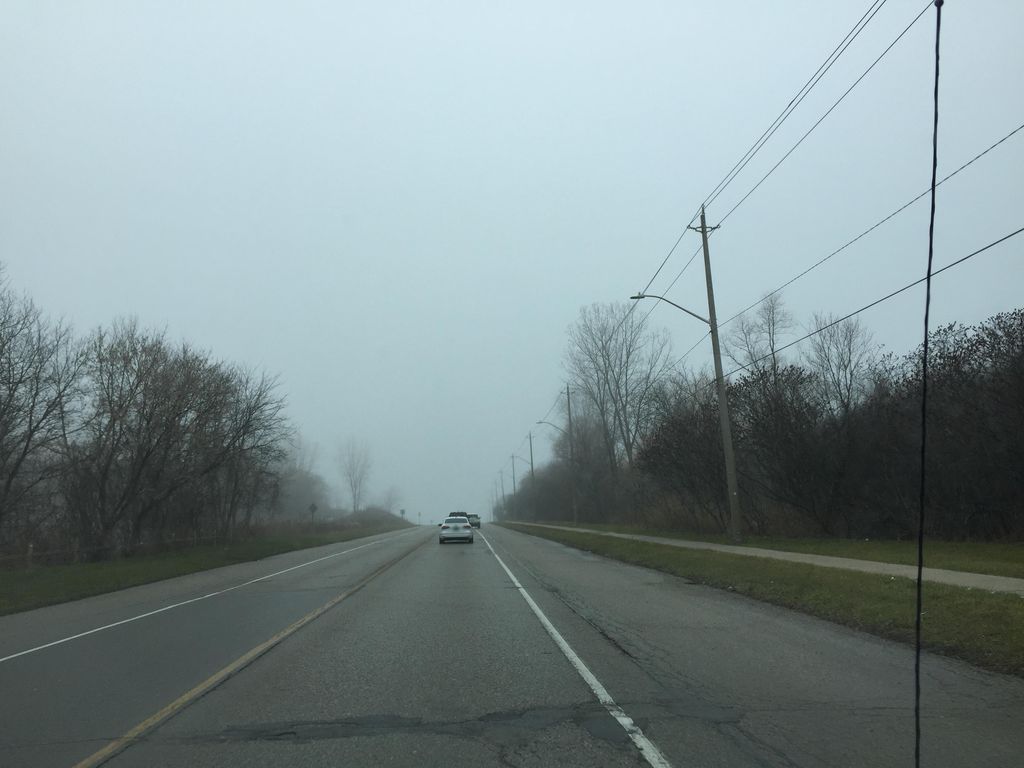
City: kitchener-waterloo